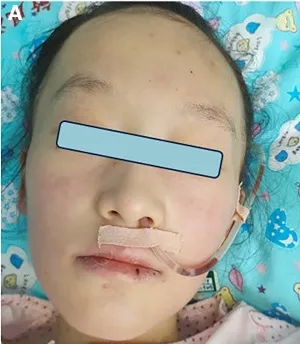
Red patches, and ,papules on the cheeks of this patient, via nasogastric decompression tube.
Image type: medical_photograph (other_medical_photograph)